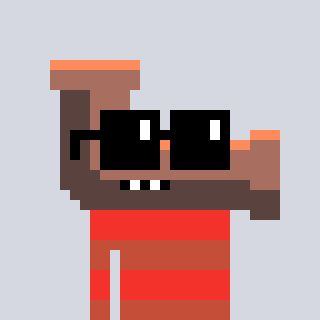
a pixel art character with square black sunglasses, a pipe-shaped head and a rust-colored body on a cool background